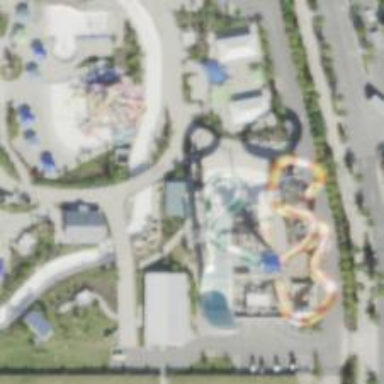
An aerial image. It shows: Water slide designed for family rafting.